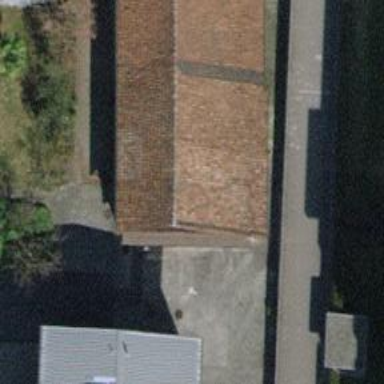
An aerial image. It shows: Shed building.